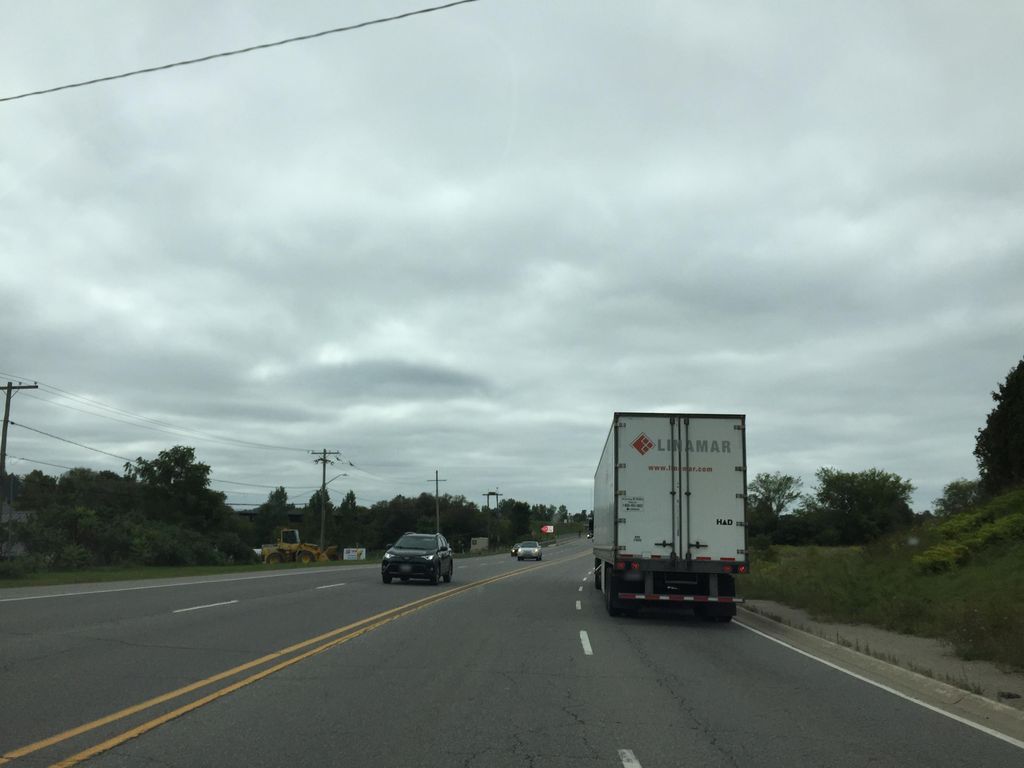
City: kitchener-waterloo